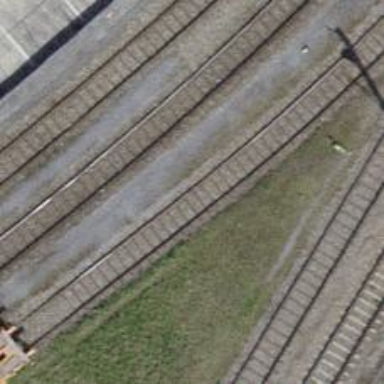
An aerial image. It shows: Single-track railway spur.